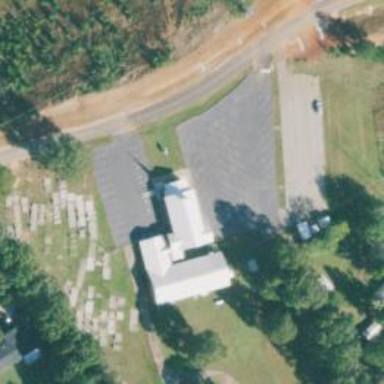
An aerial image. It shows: Graveyard.